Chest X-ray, PA view. Patient: 47 years old, sex M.
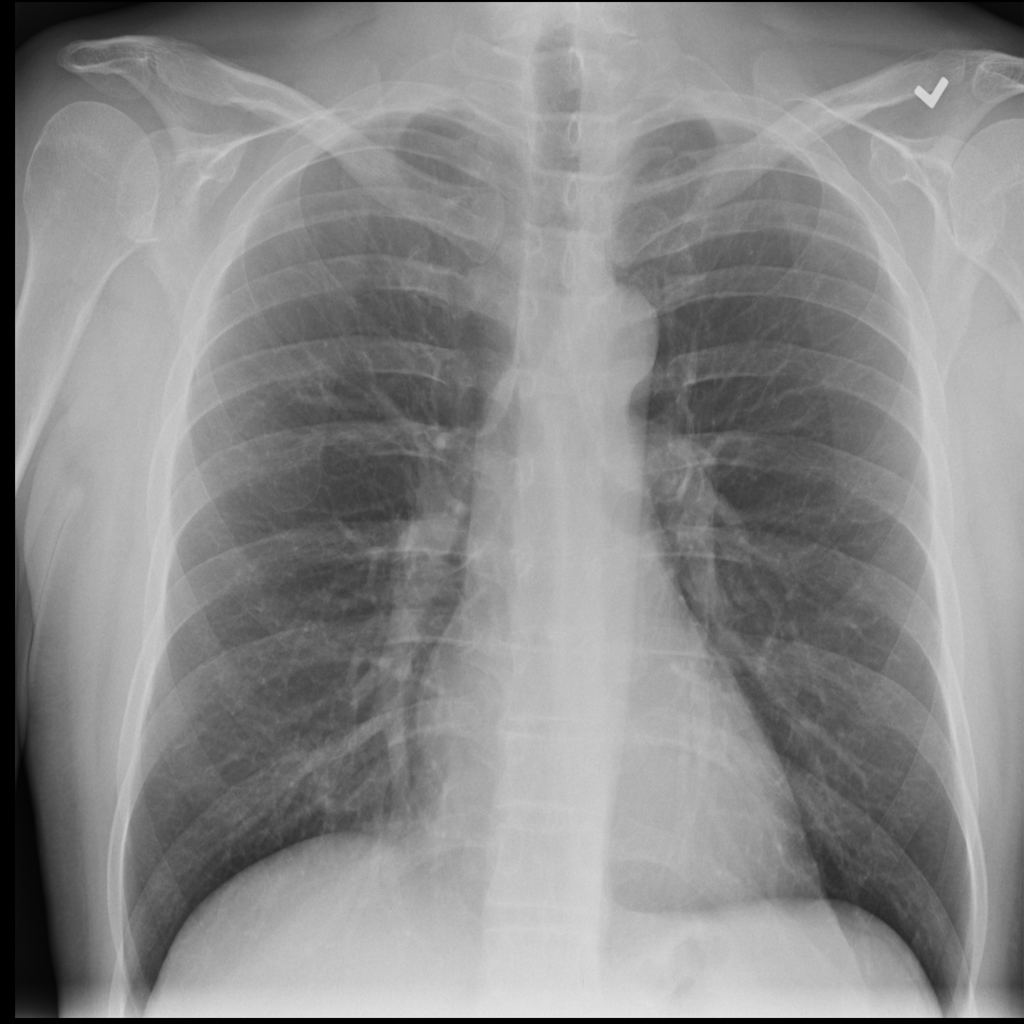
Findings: No Finding